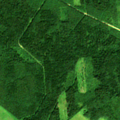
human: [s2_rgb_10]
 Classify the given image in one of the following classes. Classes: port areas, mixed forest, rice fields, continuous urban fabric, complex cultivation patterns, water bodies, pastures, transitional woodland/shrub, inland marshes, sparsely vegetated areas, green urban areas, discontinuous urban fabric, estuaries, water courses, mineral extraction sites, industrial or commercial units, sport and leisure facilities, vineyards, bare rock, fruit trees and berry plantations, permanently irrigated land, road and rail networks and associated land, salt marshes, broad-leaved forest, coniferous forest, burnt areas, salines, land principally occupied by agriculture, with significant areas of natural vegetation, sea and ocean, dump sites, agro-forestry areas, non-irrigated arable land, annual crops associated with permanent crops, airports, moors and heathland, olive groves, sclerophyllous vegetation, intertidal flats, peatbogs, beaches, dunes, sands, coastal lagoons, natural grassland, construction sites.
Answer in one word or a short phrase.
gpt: non-irrigated arable land, pastures, broad-leaved forest, coniferous forest, mixed forest